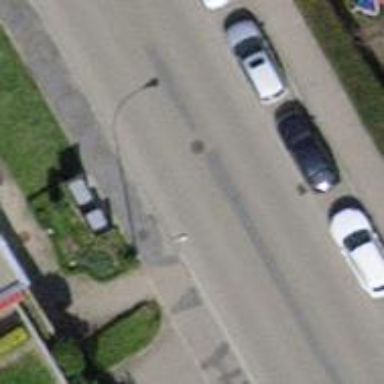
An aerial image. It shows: Support pole.